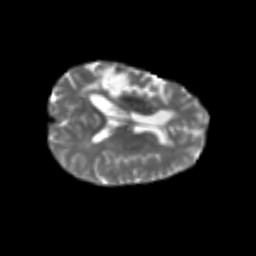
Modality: T2w
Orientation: axial
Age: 46
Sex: male
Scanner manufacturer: siemens
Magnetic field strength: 3 T
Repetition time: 4.987 s
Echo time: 0.0792 s